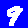
Digit: 9